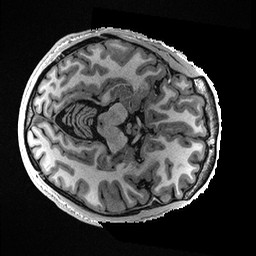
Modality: T1w
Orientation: axial
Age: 22
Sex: male
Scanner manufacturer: ge
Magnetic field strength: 3 T
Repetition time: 0.006952 s
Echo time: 0.00292 s